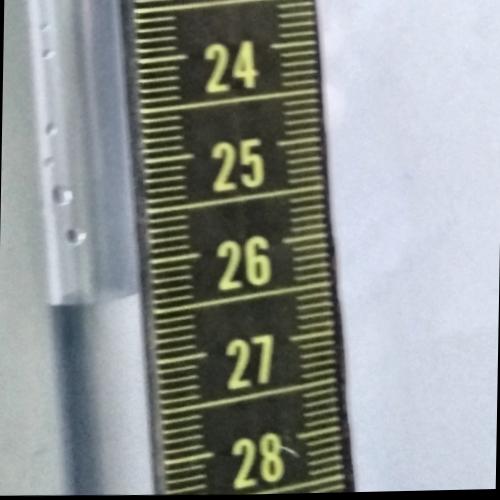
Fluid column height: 26.3 cm